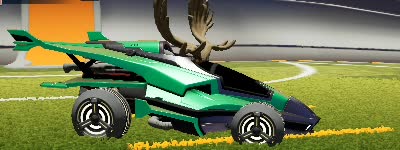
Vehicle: aftershock